Question: I'm writing my own binary serializer optimized for game development. So far it's fully functional. It emits IL to generate the [de]serialization methods given a sequence of types in advance. The only missing feature is serializing things by reference, everything is currently being serialized by value.
In order to implement it, I have to understand it first. This is what I'm finding to be a bit tricky. Let me show you what I understood in these couple of examples:
Example 1 (as seen <URL>:
'''
public class Person
{
public string Name;
public Person Friend;
}
static void Main(string[] args)
{
Person p1 = new Person();
p1.Name = "John";
Person p2 = new Person();
p2.Name = "Mike";
p1.Friend = p2;
Person[] group = new Person[] { p1, p2 };
var serializer = new DataContractSerializer(group.GetType(), null,
0x7FFF /*maxItemsInObjectGraph*/,
false /*ignoreExtensionDataObject*/,
true /*preserveObjectReferences : this is where the magic happens */,
null /*dataContractSurrogate*/);
serializer.WriteObject(Console.OpenStandardOutput(), group);
}
'''
Now this is completely understood. We have a root object which is the array, referencing two unique persons. The 'p1.Friend' happens to be the 'p2'. So instead of serializing the 'p1.Friend' by value we just store an id that points to 'p2' which we've already serialized.
However; have a look at this second example:
'''
static void Example2()
{
var p1 = new Person() { Name = "Diablo" };
var p2 = new Person() { Name = "Mephesto" };
p1.Friend = p2;
var serializer = new DataContractSerializer(typeof(Person), null, 0x7FFF, false, true, null);
serializer.WriteObject(Console.OpenStandardOutput(), p1);
Console.WriteLine("
");
serializer.WriteObject(Console.OpenStandardOutput(), p2);
}
'''
Now, according to my understanding: when serializing 'p1' the serializer will serialize 'p1.Name' and 'p1.Friend'. In the second 'WriteObject', the serializer has already serialized 'p2' (which is 'p1.Friend') so it just serializes an id that points to 'p1.Friend' instead of serializing it by value.
Running the code and viewing the output it doesn't seem to be the case. In the 2nd output we see the serializer serializing 'p2' by value as if it hasn't came across it yet... And that I didn't get. It's like there's an id counter internally that gets reset at the end of 'WriteObject'

Here's another similar example:
'''
static void Example3()
{
var p1 = new Person() { Name = "Diablo" };
var p2 = p1;
var serializer = new DataContractSerializer(typeof(Person), null, 0x7FFF, false, true, null);
serializer.WriteObject(Console.OpenStandardOutput(), p1);
Console.WriteLine("
");
serializer.WriteObject(Console.OpenStandardOutput(), p2);
}
'''
Again, the second output shows that we're serializing 'p2' as if we haven't encountered a definition for it yet.
Note that I didn't choose 'DataContractSerializer' for any particular reason, any serializer that supports serializing by reference works.
I tried to ILSpy on 'DataContractSerializer' but I got lost quickly and couldn't figure out much.
1. In Example2, why didn't the serializer store an id to p1.Friend when serializing p2? - Is 'serializing by reference' only applied to a single object hierarchy, or how does it work in general?
2. It seems to me that serializing by reference will automatically handle circular referencing (A <-> B), is that correct? or do I need to do other things to make sure I won't fall into an infinite loop?
3. I assume serializing by reference makes sense only when applied on reference-types and not value-types, correct?
I've tagged protobuf-net cause it's similar in that it's a binary serializer and emits IL. I would love to hear how seiralizing by reference is implemented there :p
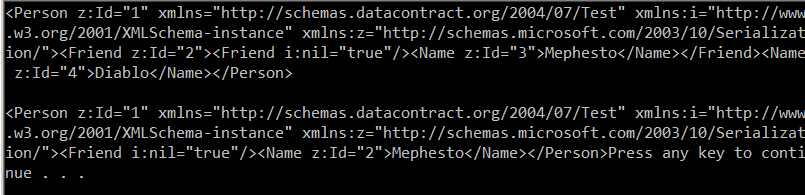
Answer: 1. Each call to write-object is a separate serialization context; the reference-tracking is not preserved between calls
2. As long as you correctly identify previously seen values, it shouldn't get recursive, but a depth check can help avoid issues
3. Correct, although you could attempt to recognise semantically identical value types if you wanted (perhaps the structural equality interface)
Additional thought: if you apply this to strings, you might want to special-case as rather than reference equality - no point serialising two different instances (references) of the same string